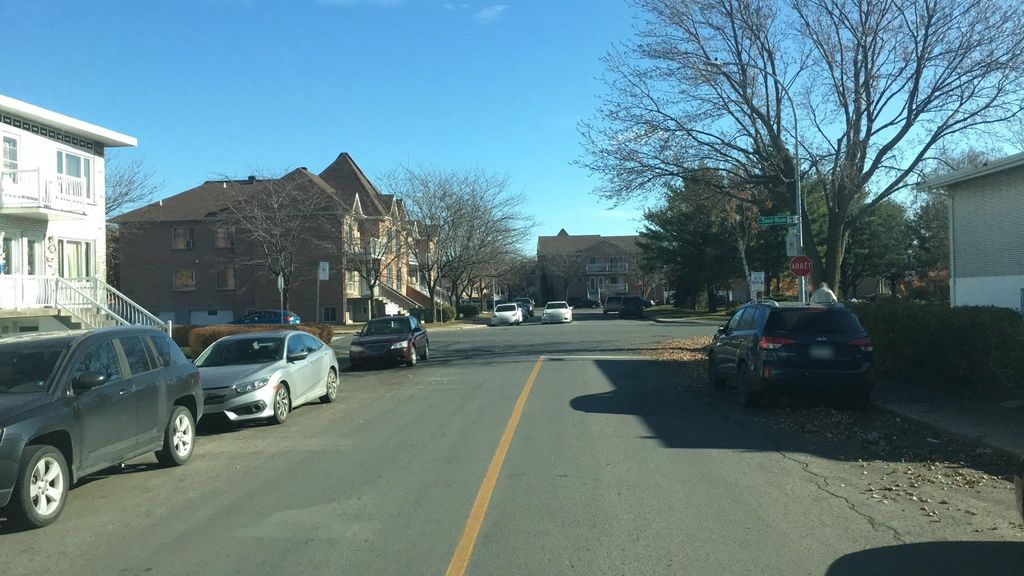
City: montreal